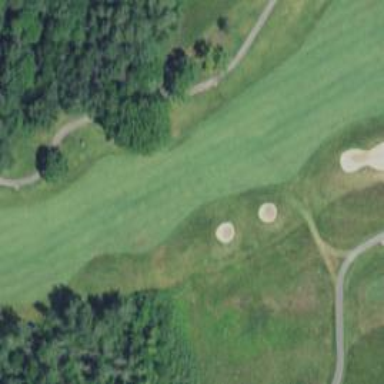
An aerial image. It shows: Golf hole.